An envelope spectrum derived from a bearing vibration measurement is shown; the reference markers locate BPFO, BPFI, BSF and FTF for this bearing geometry and shaft speed. Based on the visible evidence, which condition applies: normal, inner_race, outer_race, ball?
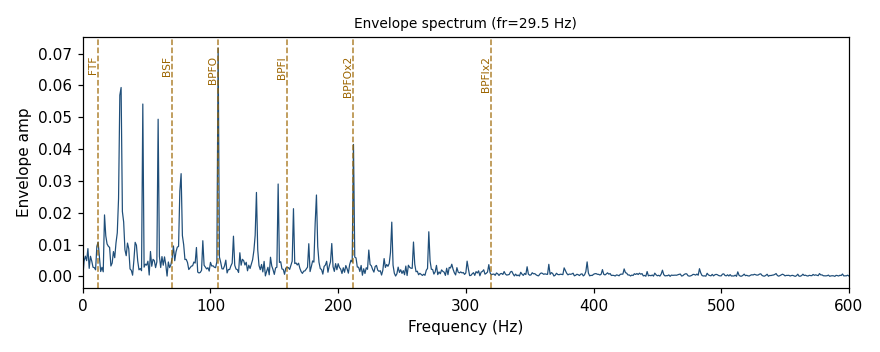
Answer: outer_race